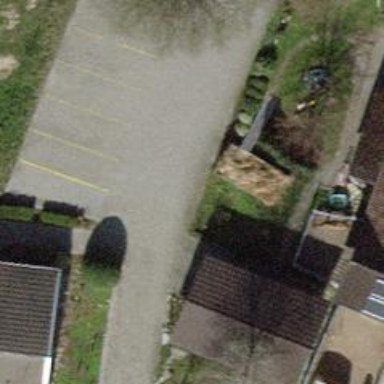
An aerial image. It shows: Driveway made of paving stones.